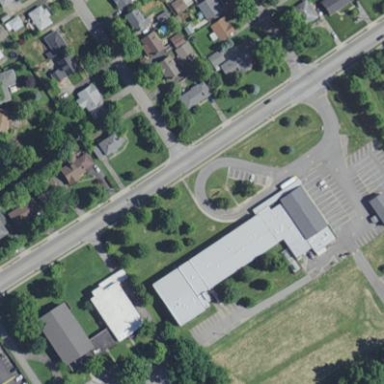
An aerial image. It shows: School building.